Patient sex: M
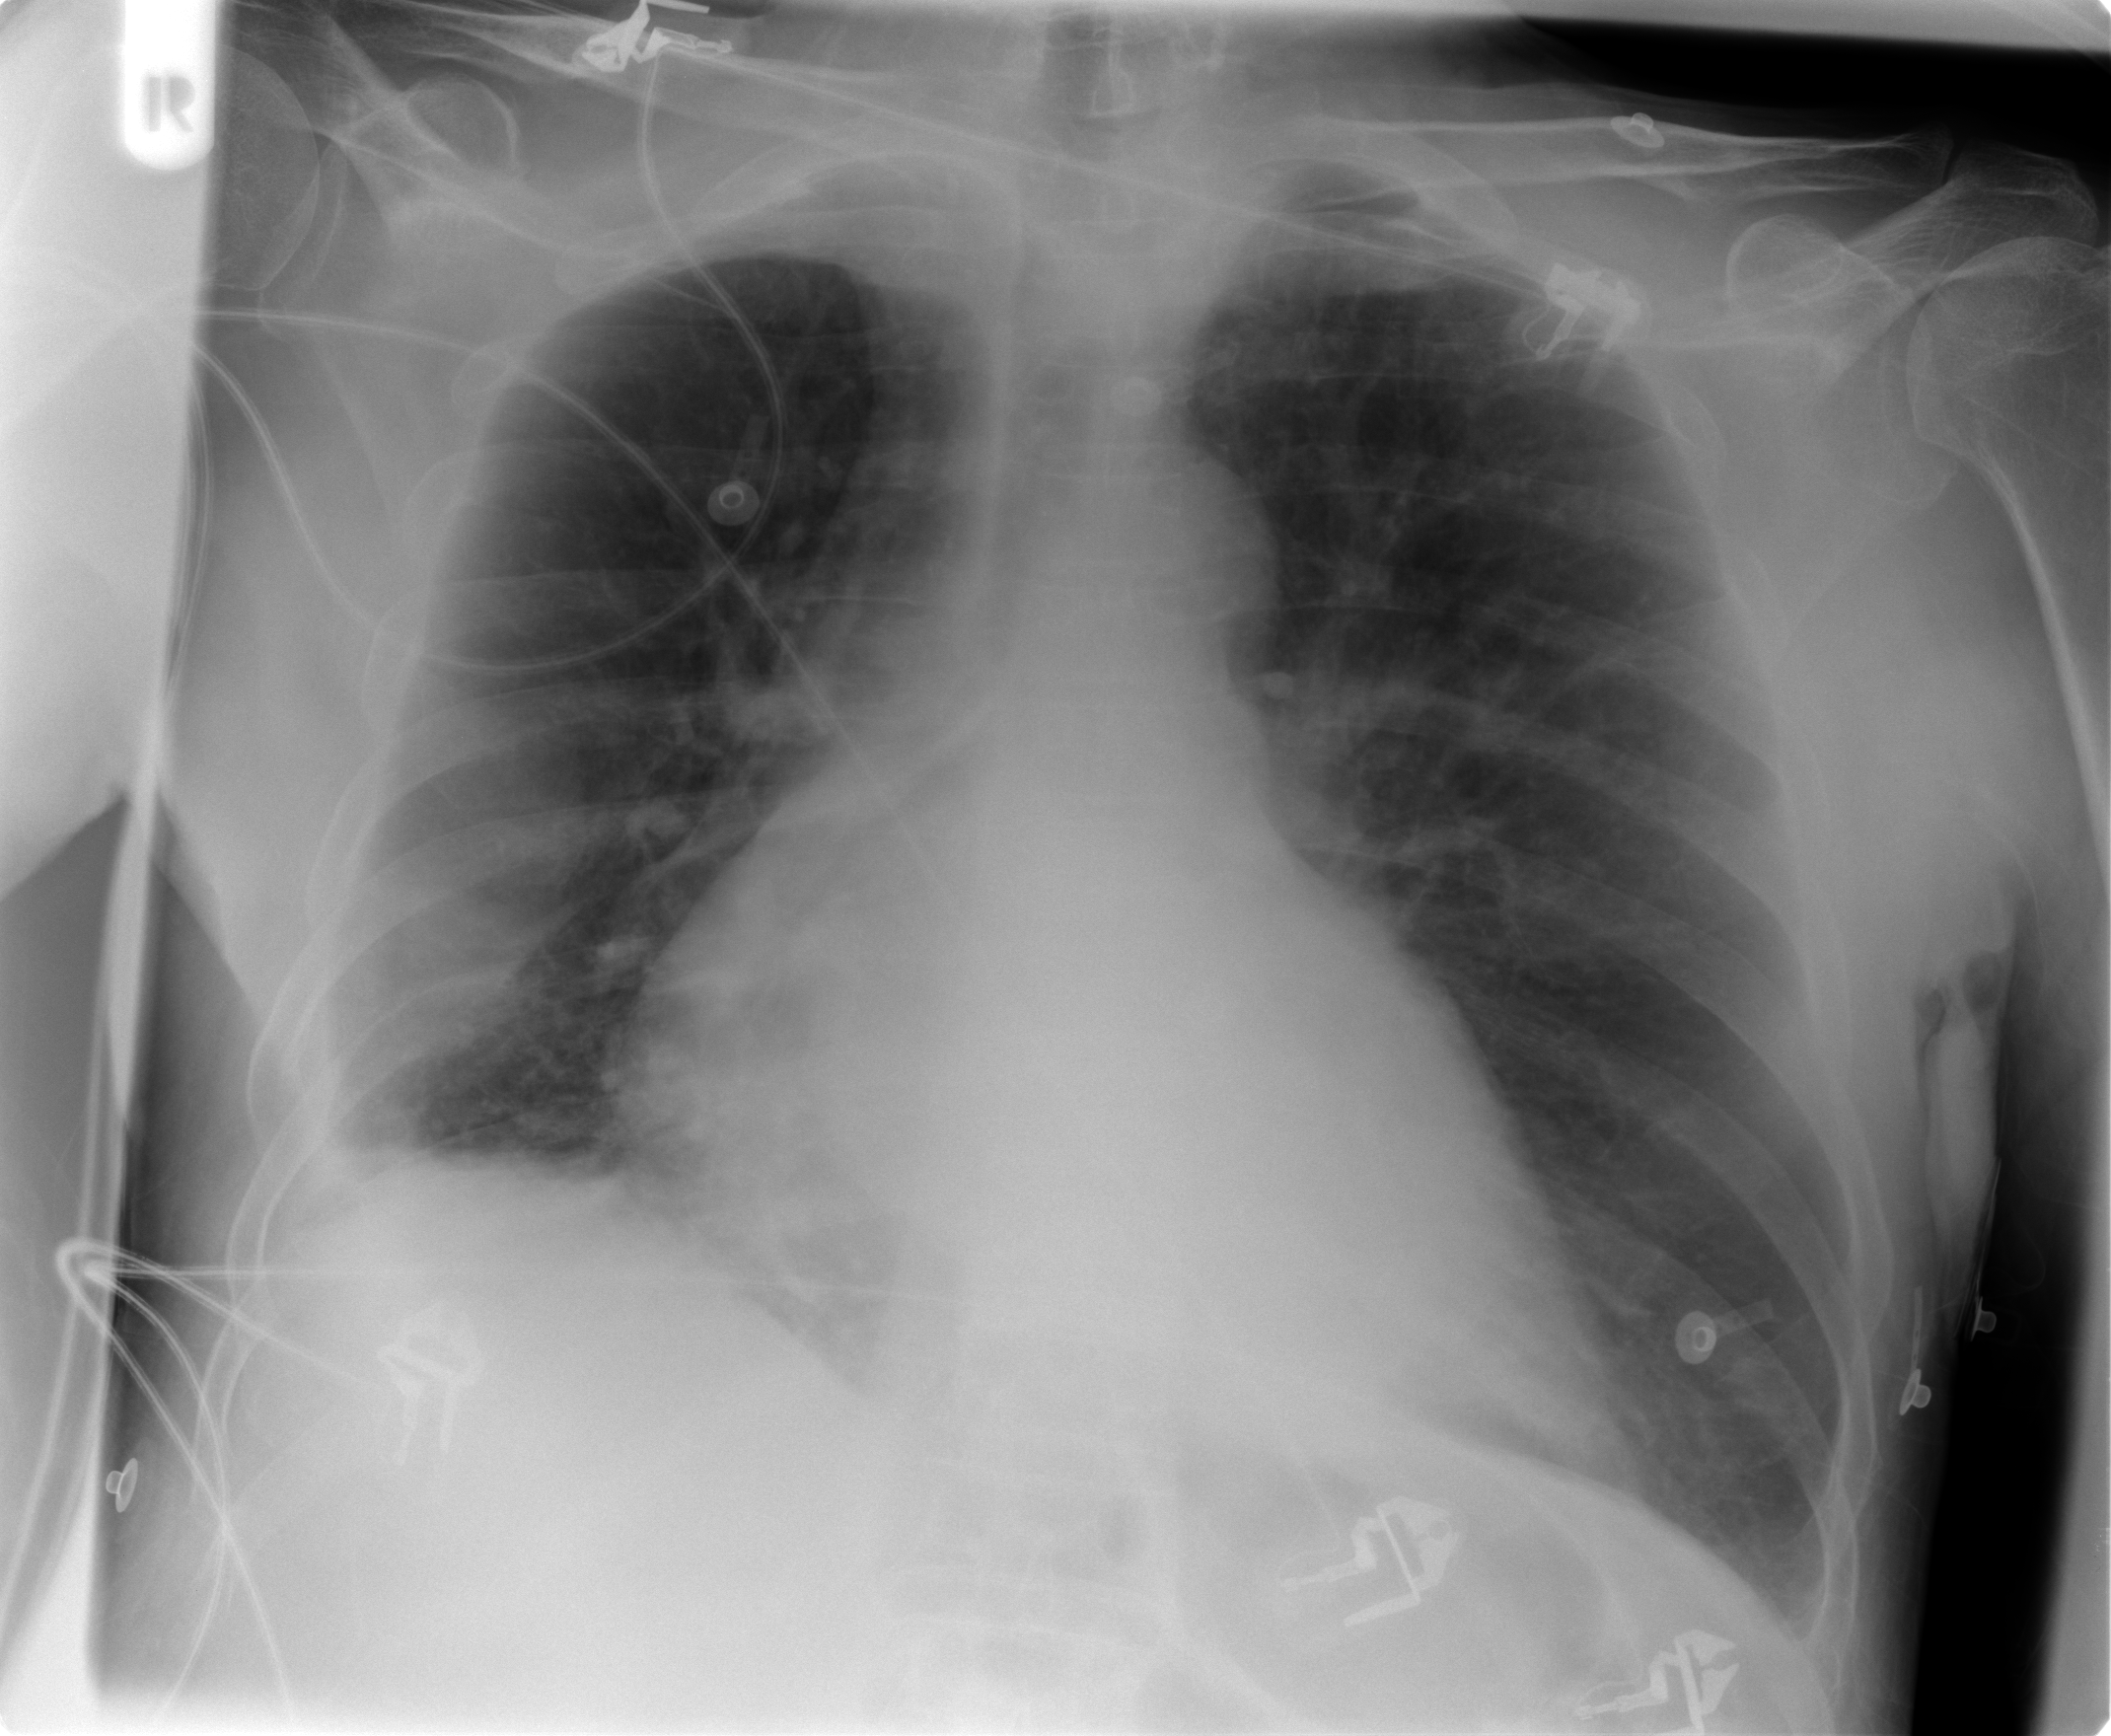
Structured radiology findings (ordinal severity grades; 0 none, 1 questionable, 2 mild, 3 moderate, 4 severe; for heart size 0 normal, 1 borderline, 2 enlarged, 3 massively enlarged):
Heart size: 2
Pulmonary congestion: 2
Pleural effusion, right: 2
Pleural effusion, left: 0
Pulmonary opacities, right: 2
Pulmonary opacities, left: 0
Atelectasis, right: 2
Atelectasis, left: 0